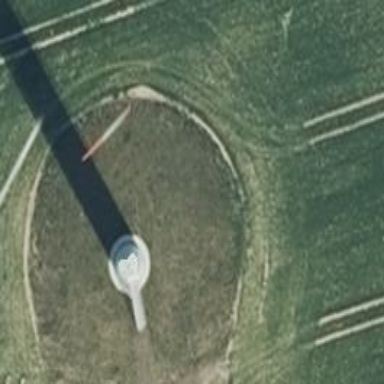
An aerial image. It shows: Wind generator is in the picture.